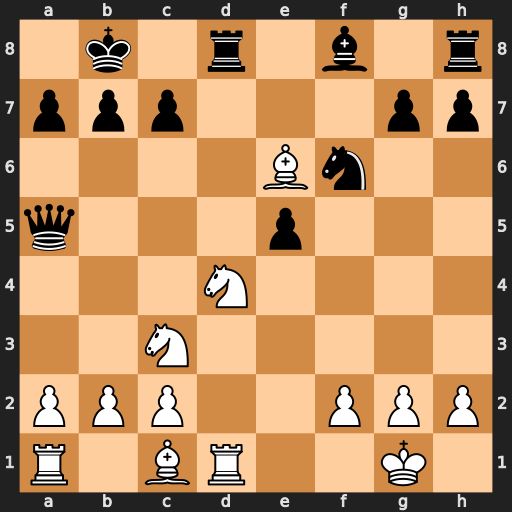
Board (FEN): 1k1r1b1r/ppp3pp/4Bn2/q3p3/3N4/2N5/PPP2PPP/R1BR2K1
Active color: w
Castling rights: -
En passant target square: -
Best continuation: Nc6+ bxc6 Rxd8+